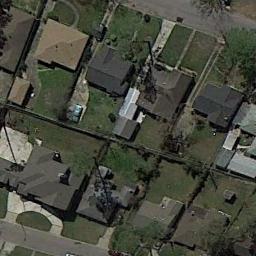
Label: medium_residential